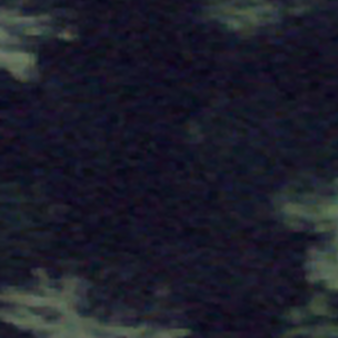
Label: other